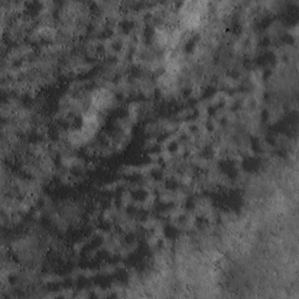
Label: non_frost